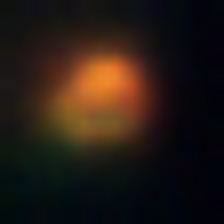
Taxon: NanoPlankton
Group: Other